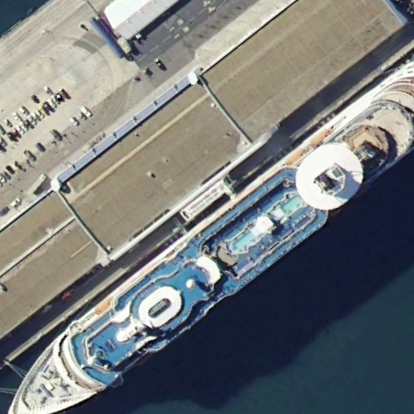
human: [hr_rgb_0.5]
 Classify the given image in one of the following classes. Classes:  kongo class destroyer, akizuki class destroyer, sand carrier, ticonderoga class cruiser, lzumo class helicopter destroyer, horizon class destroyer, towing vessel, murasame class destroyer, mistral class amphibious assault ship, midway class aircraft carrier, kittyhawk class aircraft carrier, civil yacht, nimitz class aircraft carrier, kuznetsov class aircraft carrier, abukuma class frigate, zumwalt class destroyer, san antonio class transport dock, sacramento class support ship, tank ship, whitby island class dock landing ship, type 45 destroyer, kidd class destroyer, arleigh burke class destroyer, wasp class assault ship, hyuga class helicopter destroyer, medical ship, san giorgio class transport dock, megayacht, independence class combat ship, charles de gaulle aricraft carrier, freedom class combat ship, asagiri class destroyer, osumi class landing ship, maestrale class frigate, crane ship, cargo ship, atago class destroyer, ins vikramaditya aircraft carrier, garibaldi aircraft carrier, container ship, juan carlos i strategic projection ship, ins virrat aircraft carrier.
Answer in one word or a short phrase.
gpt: Megayacht